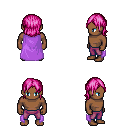
a pixel art fantasy rpg character, male body template, human, dark skin, lavender cape, magenta pants, pink long bangs hairstyle, four views (front, back, left, right), 2x2 character sprite sheet, small pixel art, hard edges, no anti-aliasing